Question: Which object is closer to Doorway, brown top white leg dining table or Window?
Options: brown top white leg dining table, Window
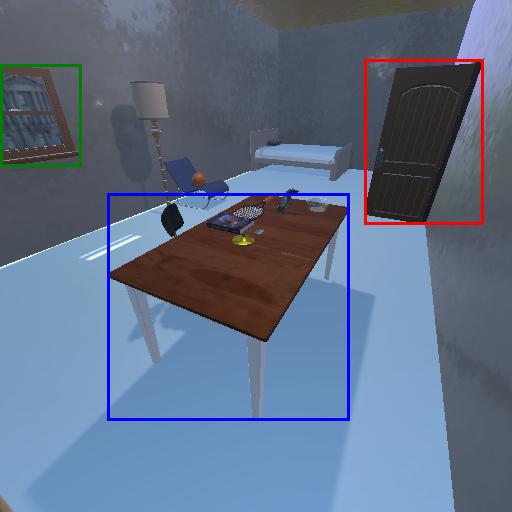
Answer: brown top white leg dining table